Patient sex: F
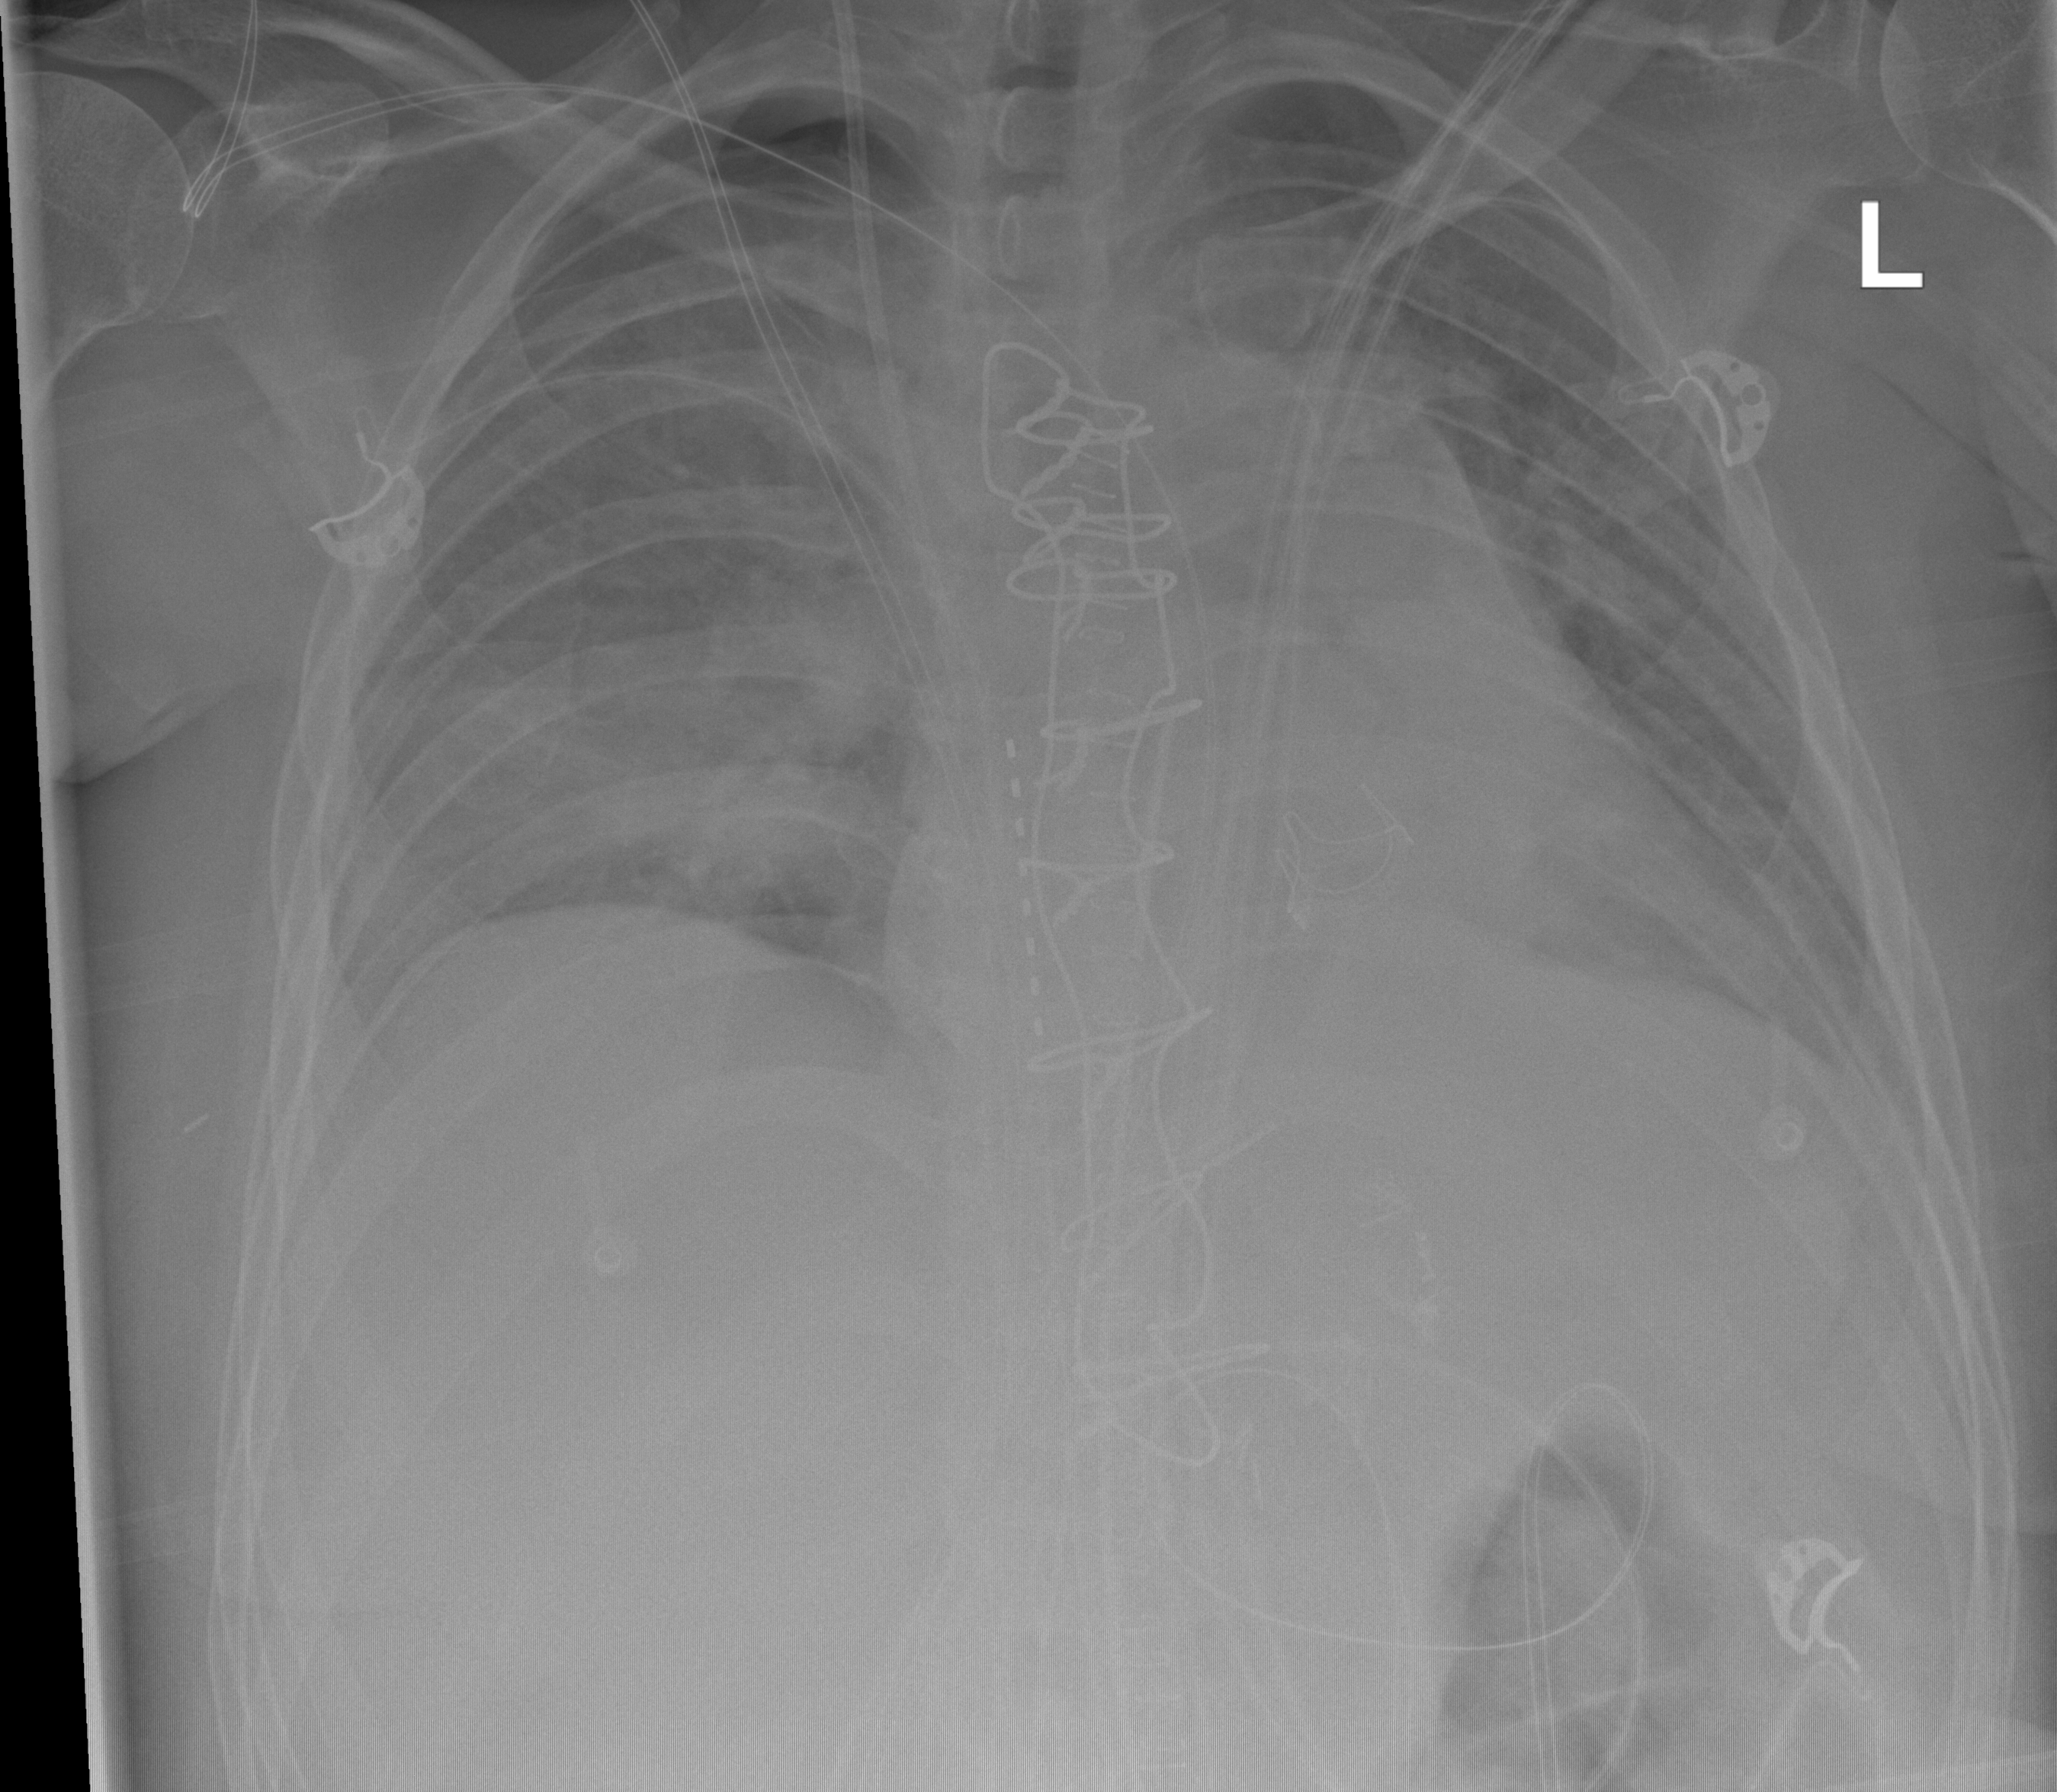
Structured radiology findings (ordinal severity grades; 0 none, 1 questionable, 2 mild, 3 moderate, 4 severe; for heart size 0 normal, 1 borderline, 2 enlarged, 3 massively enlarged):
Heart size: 2
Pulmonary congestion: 2
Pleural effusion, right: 2
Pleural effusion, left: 2
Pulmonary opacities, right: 2
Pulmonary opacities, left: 2
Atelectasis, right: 2
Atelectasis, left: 2